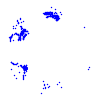
Particle: kaon